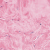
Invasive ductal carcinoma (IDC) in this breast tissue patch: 0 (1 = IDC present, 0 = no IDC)